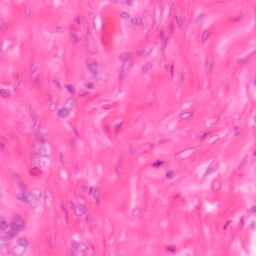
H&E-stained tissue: Colon